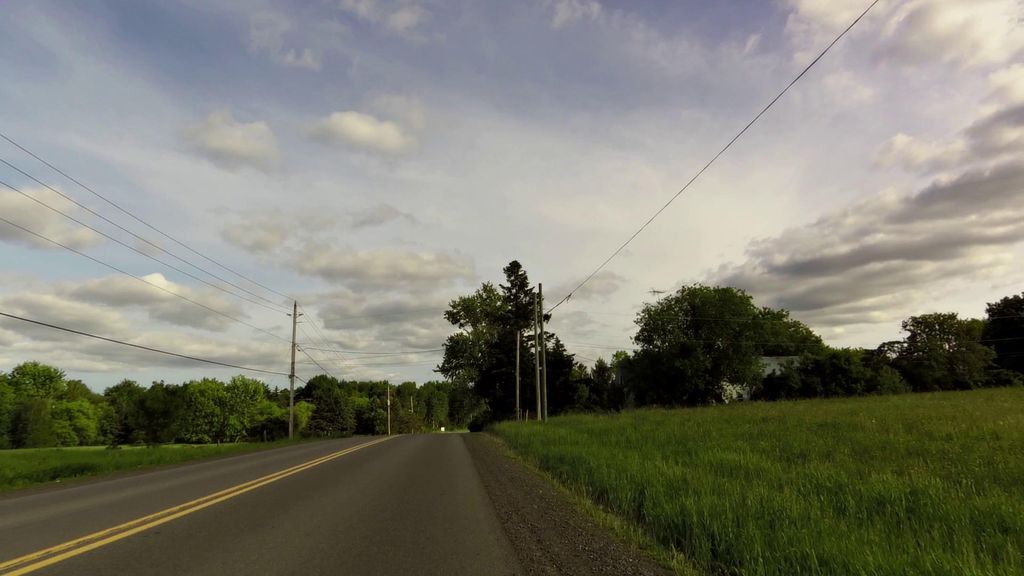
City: ottawa-gatineau